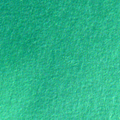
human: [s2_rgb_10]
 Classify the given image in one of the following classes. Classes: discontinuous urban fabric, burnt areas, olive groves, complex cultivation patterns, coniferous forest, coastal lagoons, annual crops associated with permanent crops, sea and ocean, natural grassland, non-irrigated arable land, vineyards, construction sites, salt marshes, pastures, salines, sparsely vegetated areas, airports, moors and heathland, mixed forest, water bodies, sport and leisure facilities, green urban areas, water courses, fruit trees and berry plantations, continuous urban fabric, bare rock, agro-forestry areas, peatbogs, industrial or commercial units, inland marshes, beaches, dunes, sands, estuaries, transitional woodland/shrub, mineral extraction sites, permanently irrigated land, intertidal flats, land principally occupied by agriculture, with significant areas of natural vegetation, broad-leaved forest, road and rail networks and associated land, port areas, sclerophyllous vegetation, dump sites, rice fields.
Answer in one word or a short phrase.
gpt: sea and ocean